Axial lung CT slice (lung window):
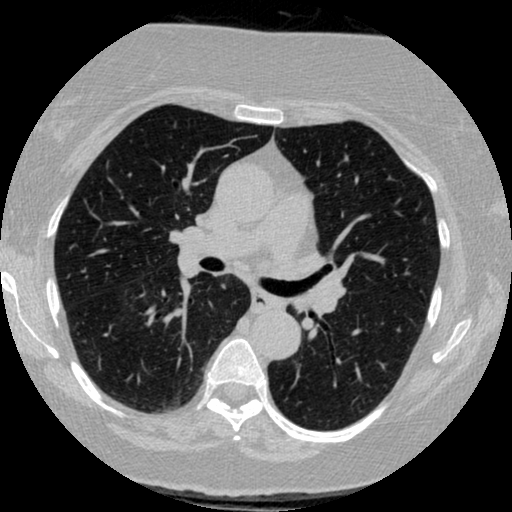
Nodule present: no